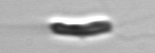
Label: Chrysochromulina